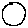
Label: circle